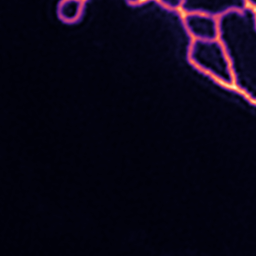
Label: Super-resolution ER image